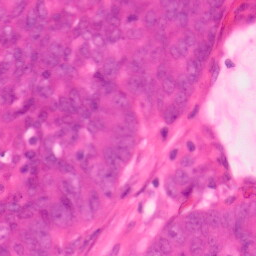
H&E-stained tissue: Colon